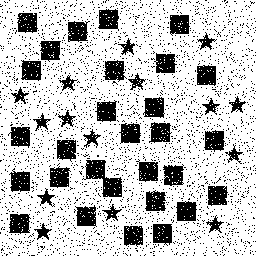
Squares: 29
Triangles: 0
Stars: 15
Total shapes: 44